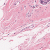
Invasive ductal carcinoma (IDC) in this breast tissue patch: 0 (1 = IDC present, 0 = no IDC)